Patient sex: M
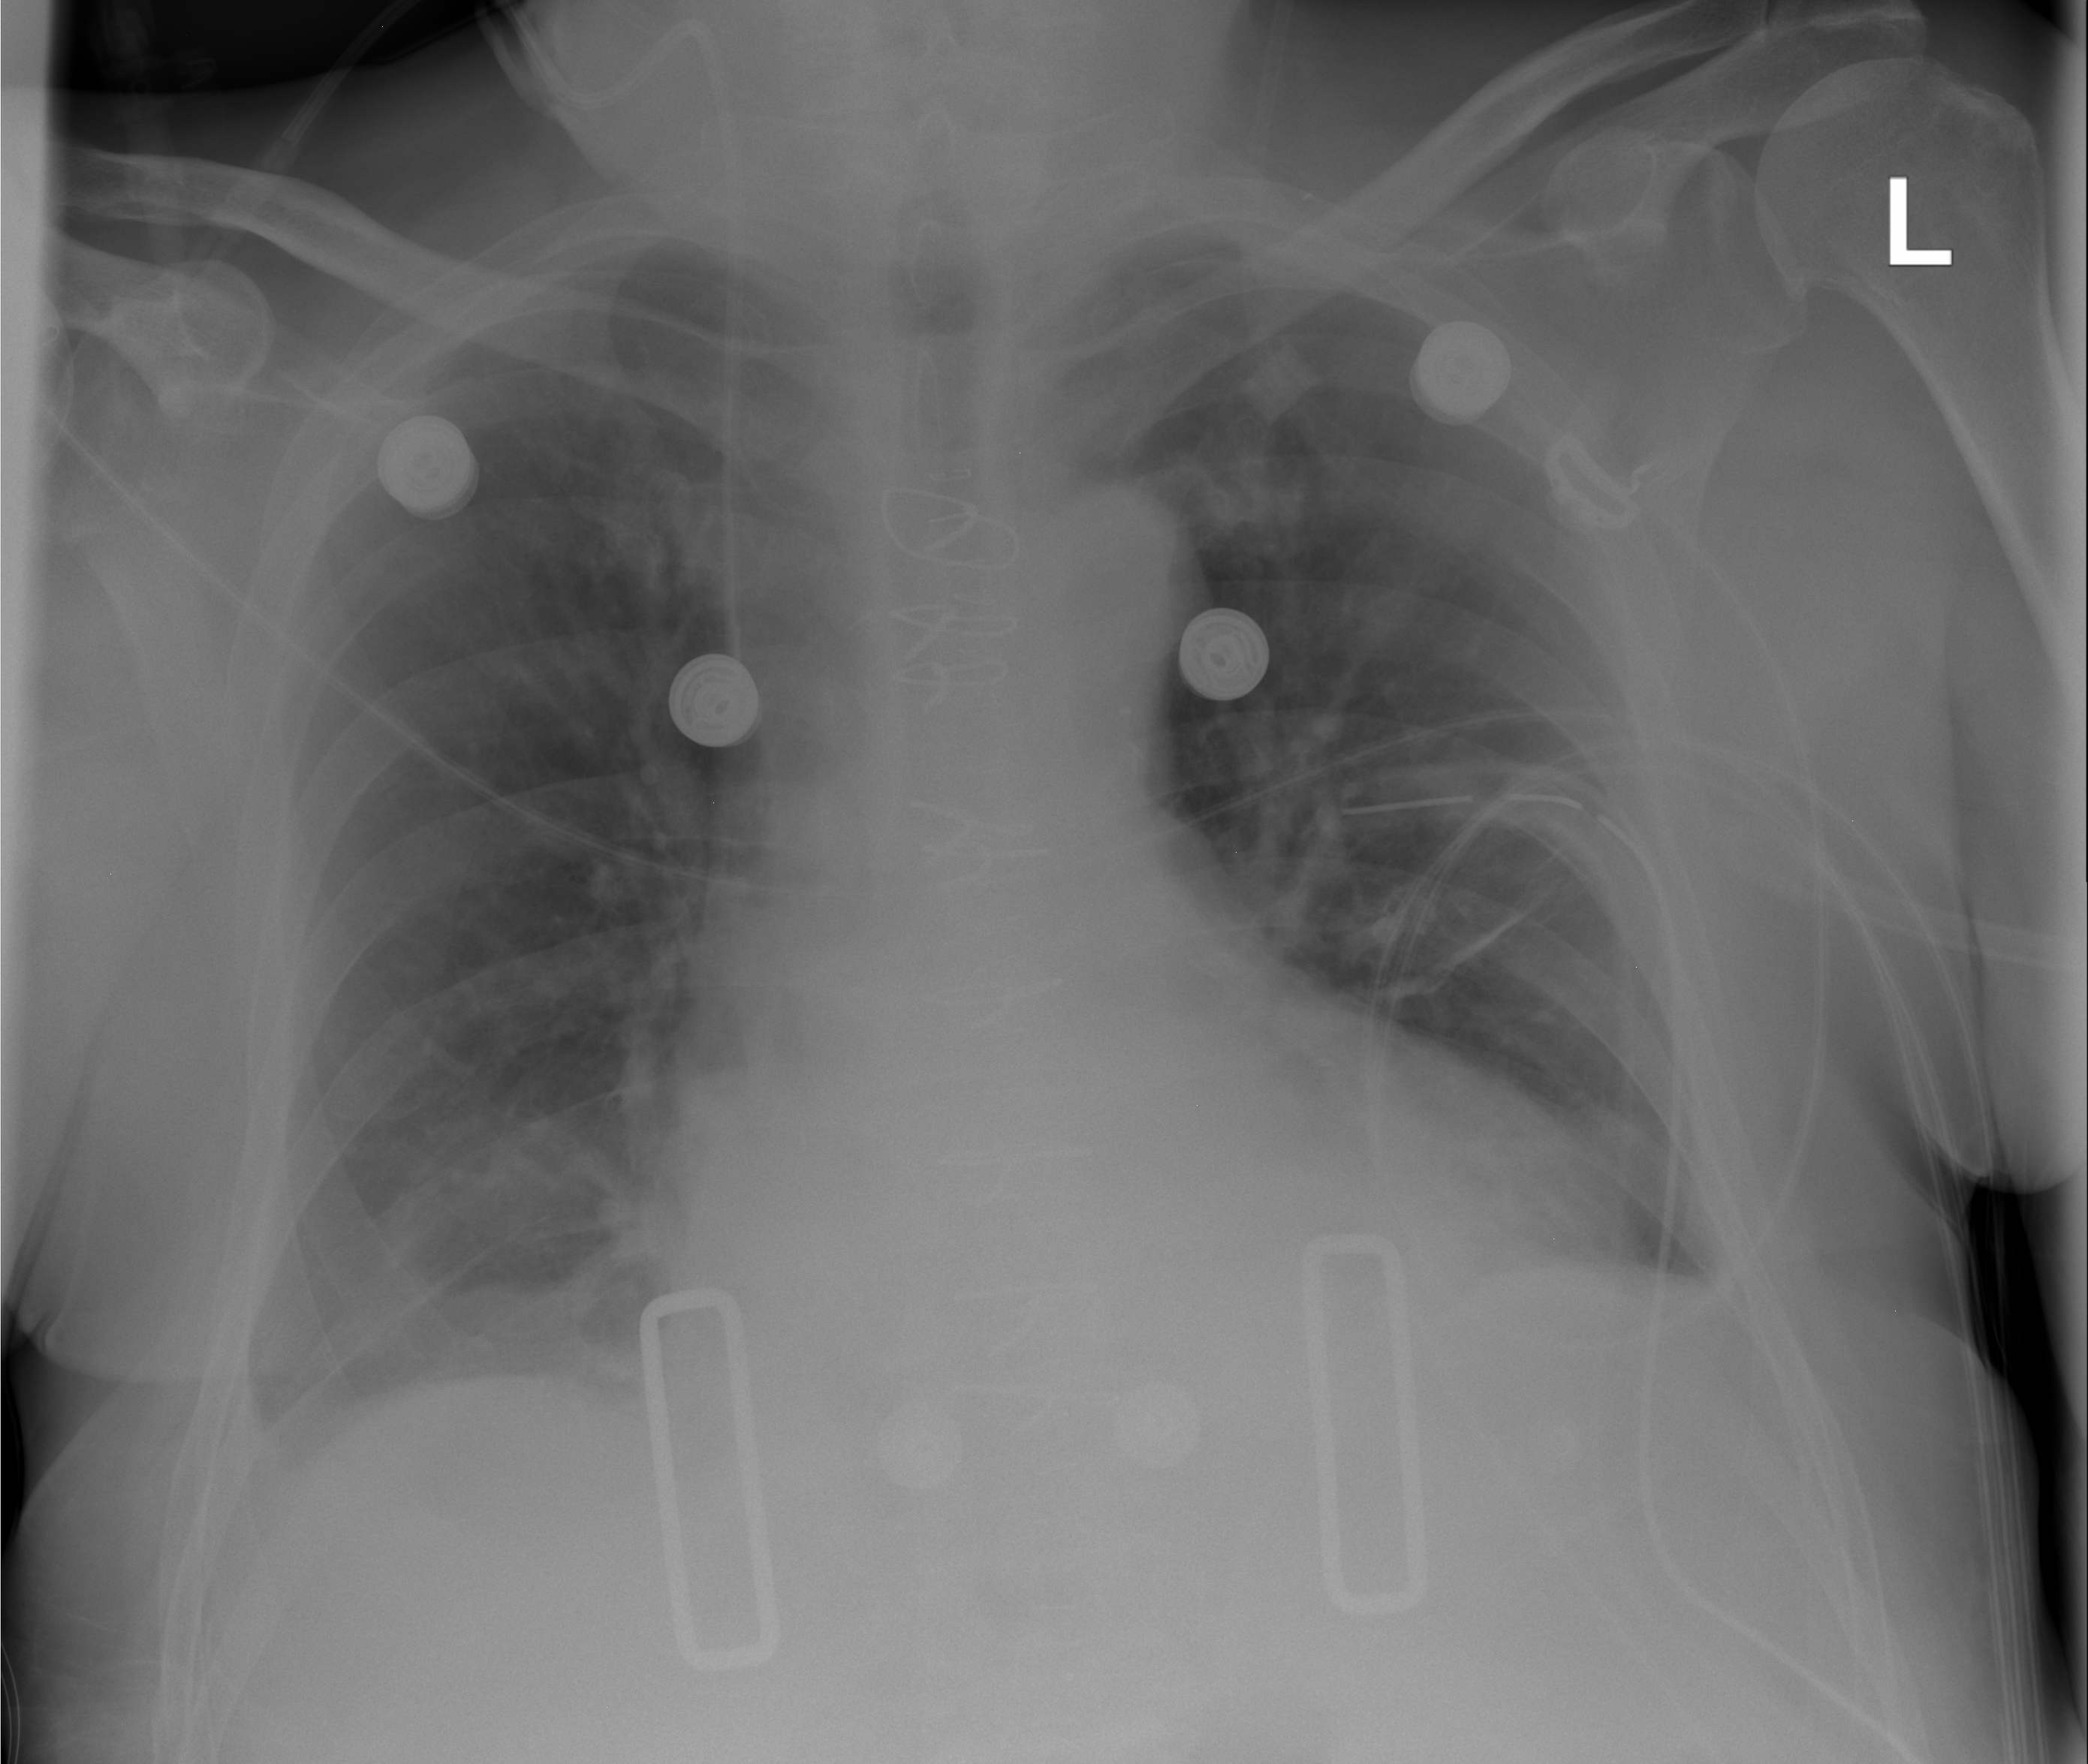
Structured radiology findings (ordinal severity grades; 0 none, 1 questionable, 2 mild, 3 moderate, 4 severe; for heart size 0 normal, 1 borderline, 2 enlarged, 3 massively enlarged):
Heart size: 2
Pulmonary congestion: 2
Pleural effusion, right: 2
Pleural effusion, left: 2
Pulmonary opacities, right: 2
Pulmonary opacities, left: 2
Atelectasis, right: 2
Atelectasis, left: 0